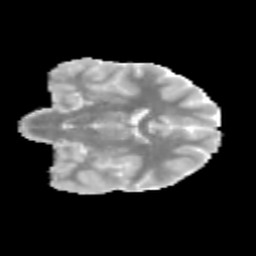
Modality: MD
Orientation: coronal
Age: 13
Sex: male
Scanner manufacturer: siemens
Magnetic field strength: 3 T
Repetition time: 3.8 s
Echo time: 0.07 s